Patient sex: M
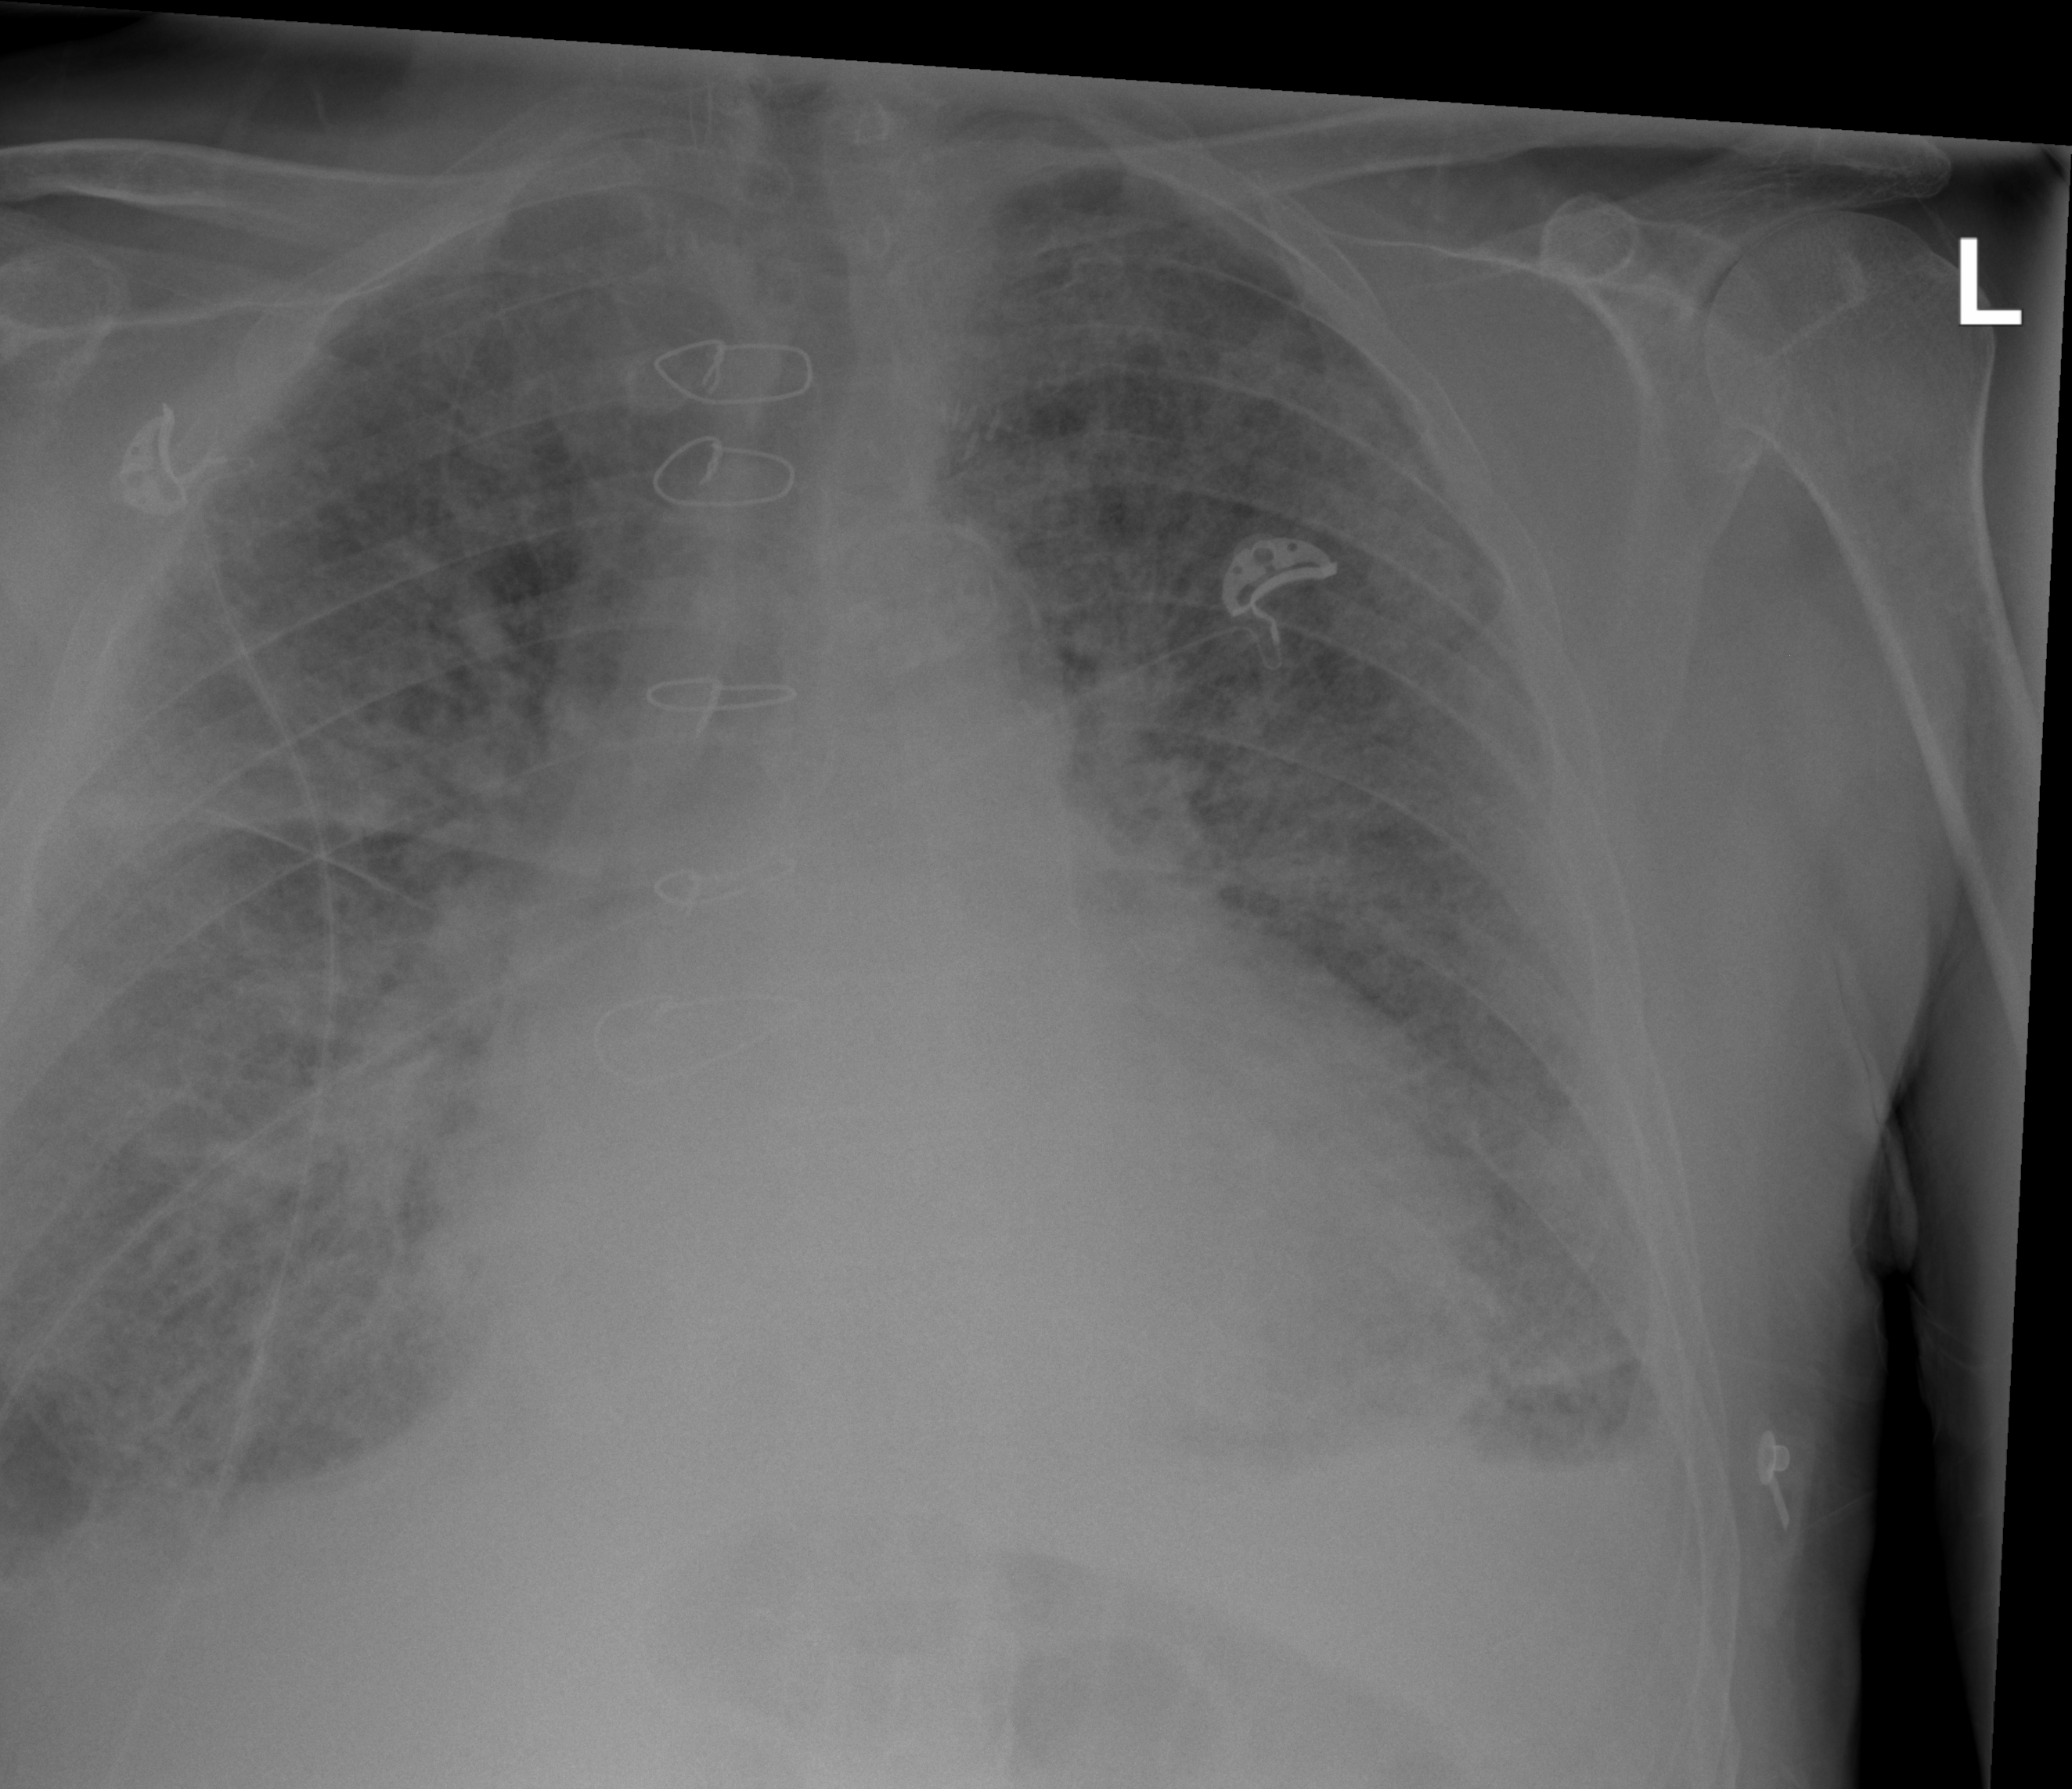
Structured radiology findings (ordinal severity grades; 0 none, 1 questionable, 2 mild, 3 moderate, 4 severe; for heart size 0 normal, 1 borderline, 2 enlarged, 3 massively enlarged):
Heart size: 2
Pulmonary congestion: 2
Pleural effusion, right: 2
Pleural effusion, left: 2
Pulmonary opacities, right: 3
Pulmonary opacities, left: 3
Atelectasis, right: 3
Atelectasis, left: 3